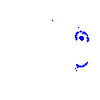
Particle: electron